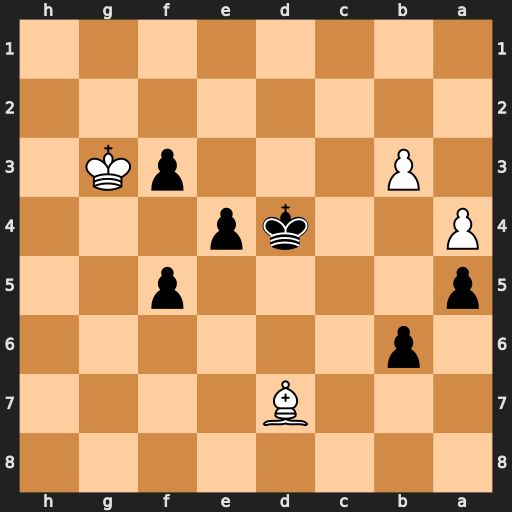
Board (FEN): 8/3B4/1p6/p4p2/P2kp3/1P3pK1/8/8
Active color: b
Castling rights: -
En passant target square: -
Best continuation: Ke3 Bxf5 f2 Bh3 Ke2 Bd7 f1=N+ Kf4 Nd2